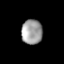
Tissue: lung
Cell type: Myeloid cells
Senescence score: 0.2254
Nuclear area (px): 510
Mean DAPI intensity: 157.869